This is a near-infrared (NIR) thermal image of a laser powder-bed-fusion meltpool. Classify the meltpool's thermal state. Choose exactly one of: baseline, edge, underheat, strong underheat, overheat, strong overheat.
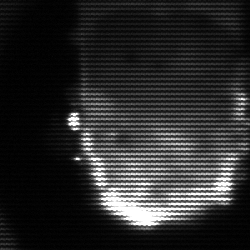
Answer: baseline